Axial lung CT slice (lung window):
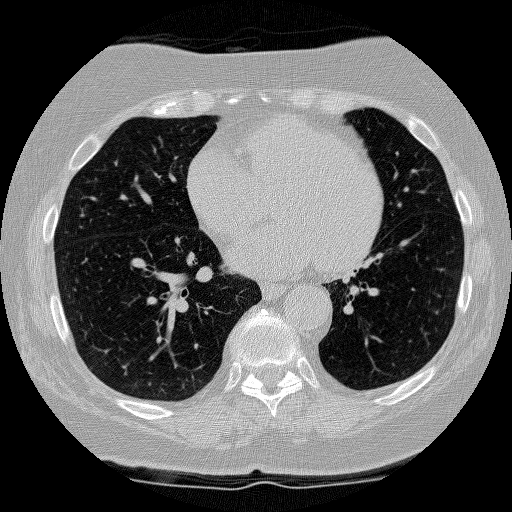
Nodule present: no